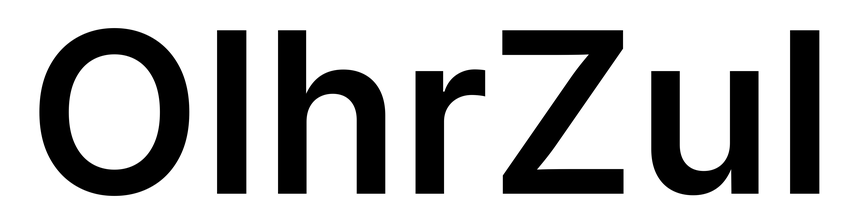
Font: Inter_SemiBold